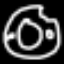
Label: donut